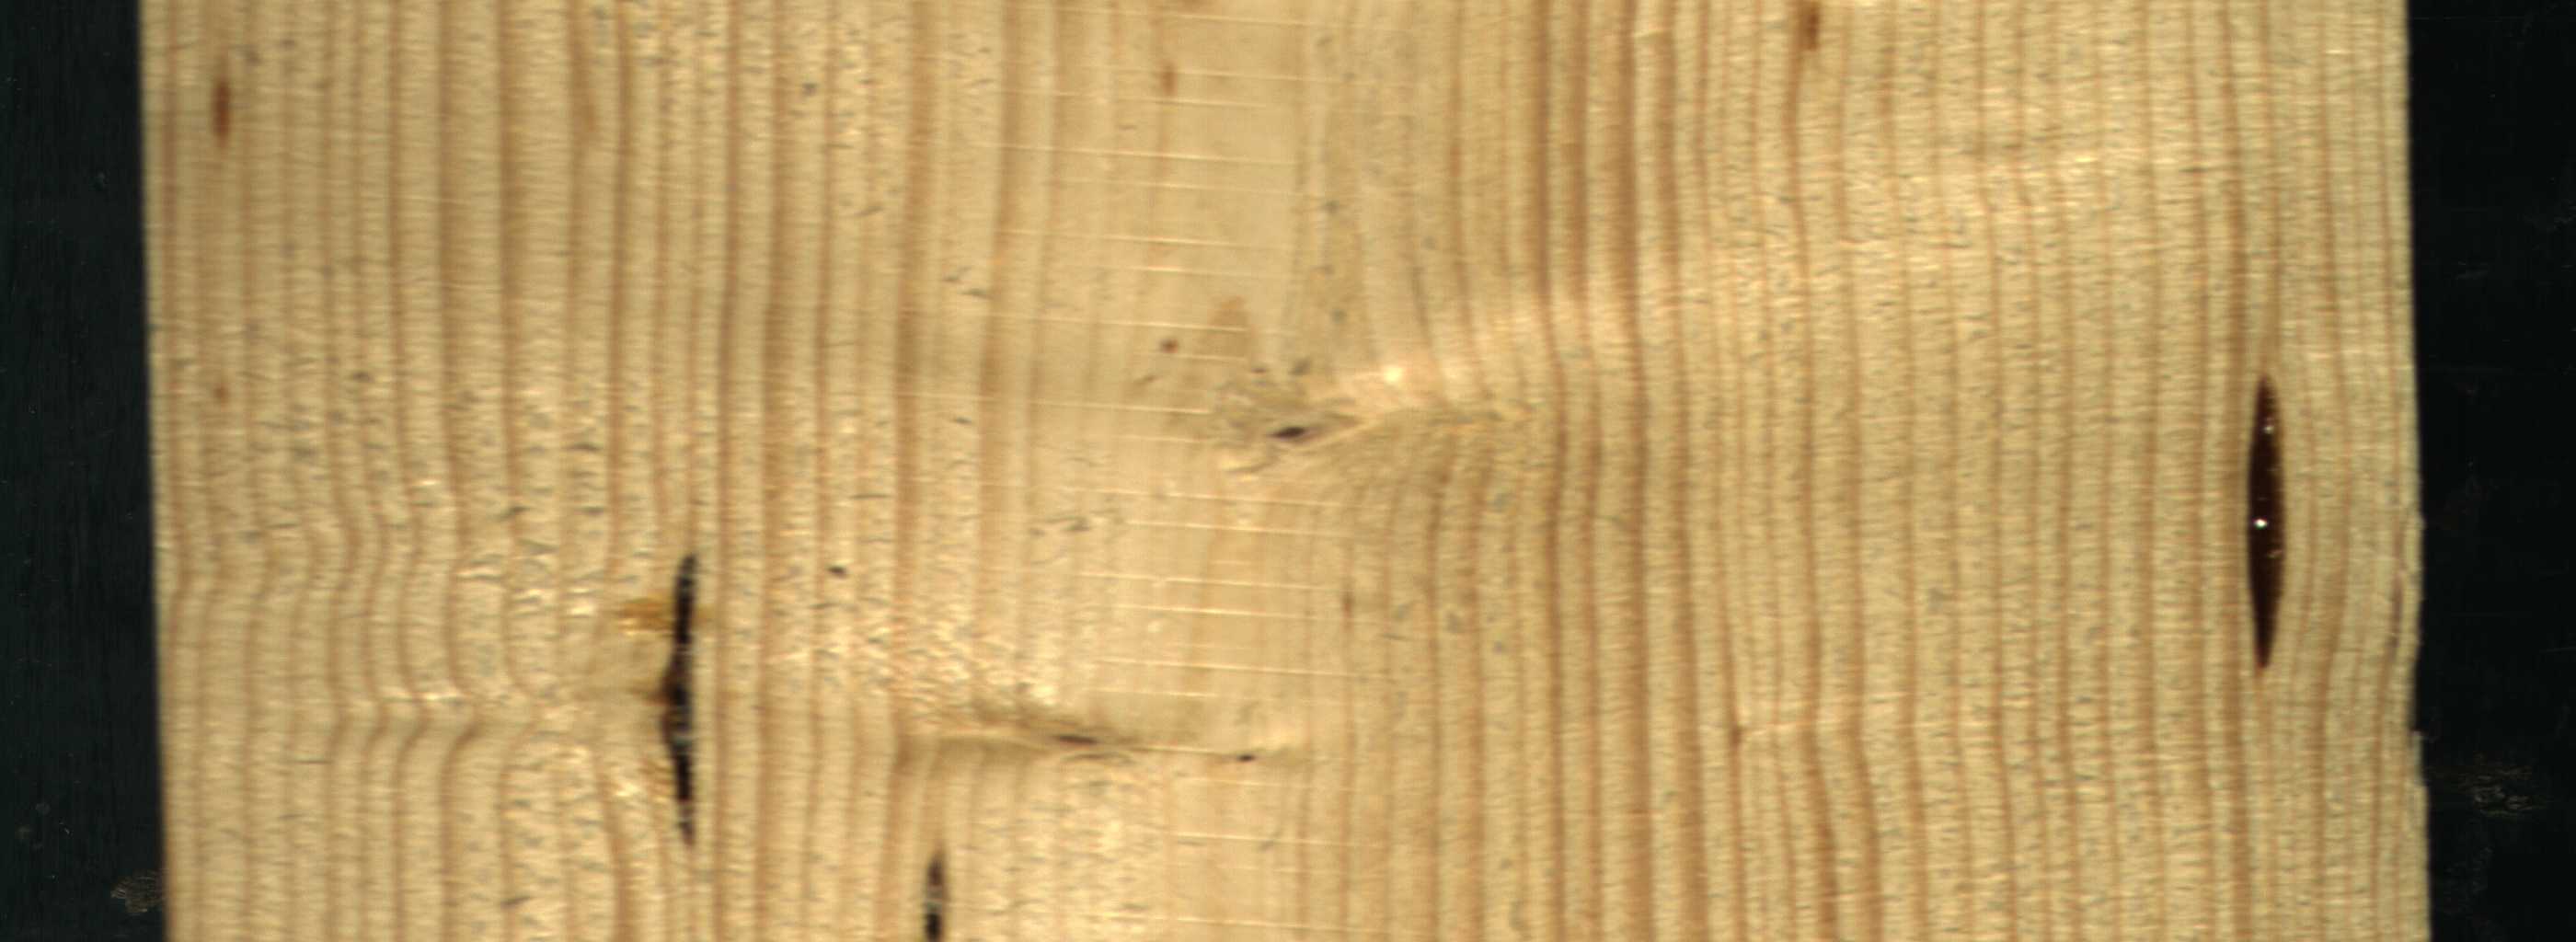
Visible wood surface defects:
resin
resin
resin
Live_Knot
Live_Knot